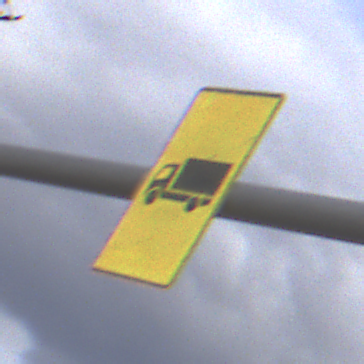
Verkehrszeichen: KFZZulaessigeGesamtmasse3Komma5TOhnePfeilsymbol
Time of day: MorningAfternoon
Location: Outdoor (Suburban)
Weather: PartlyCloudy
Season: NotSpecified
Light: Natural